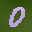
Label: 0